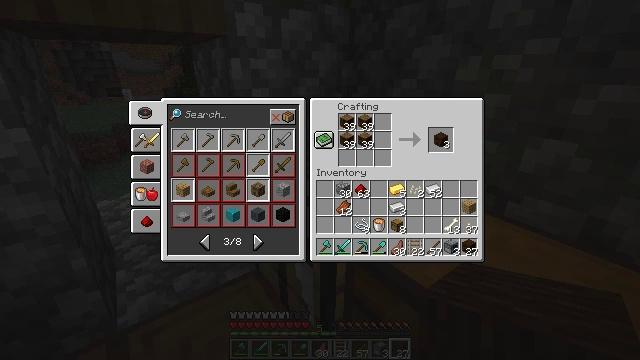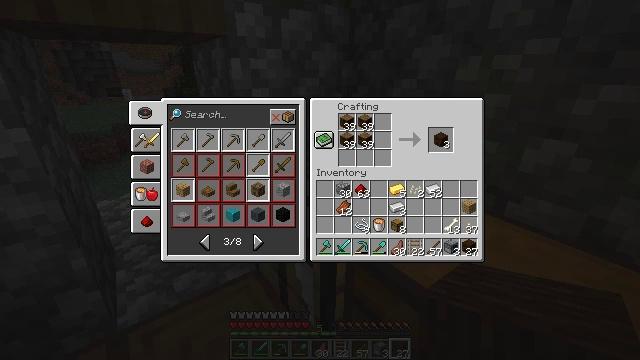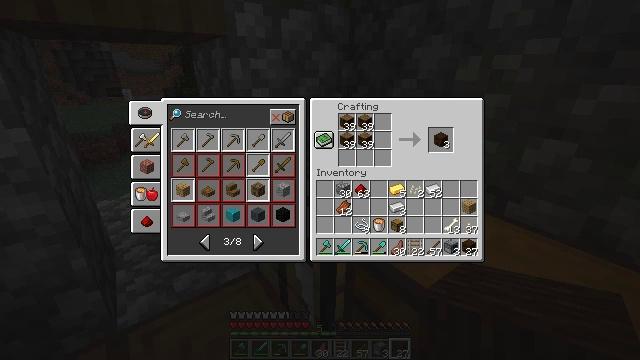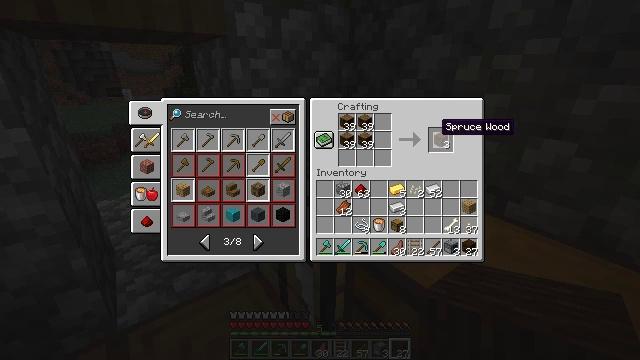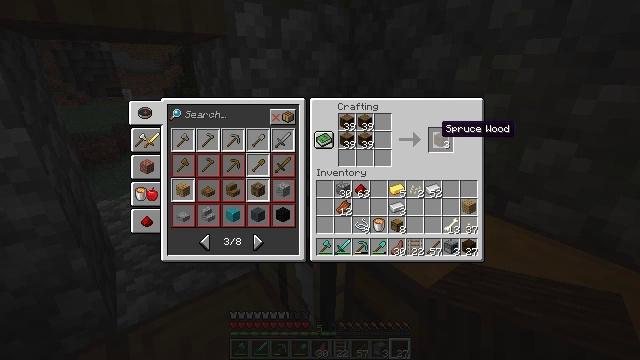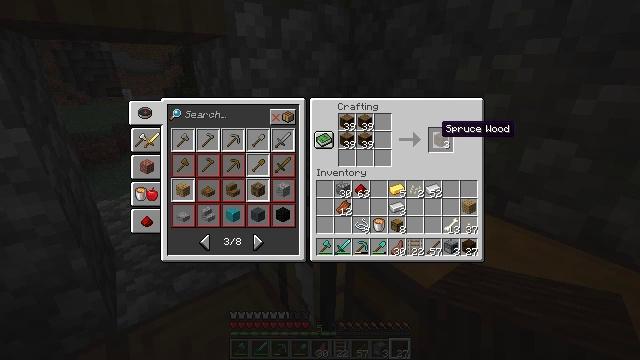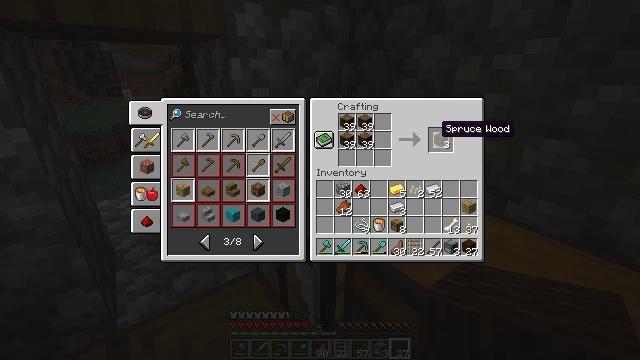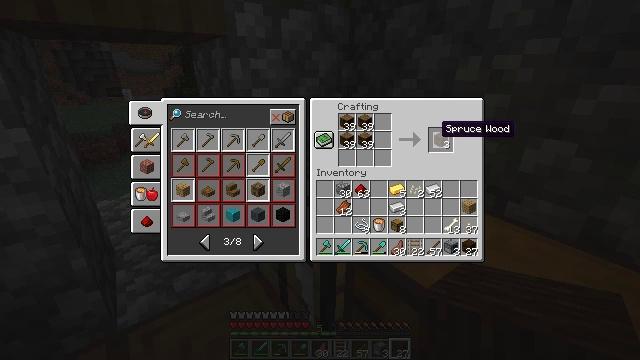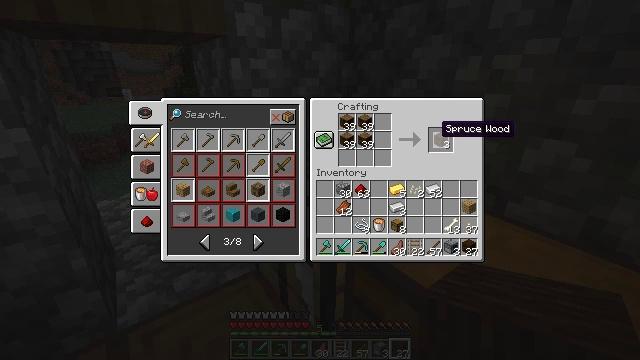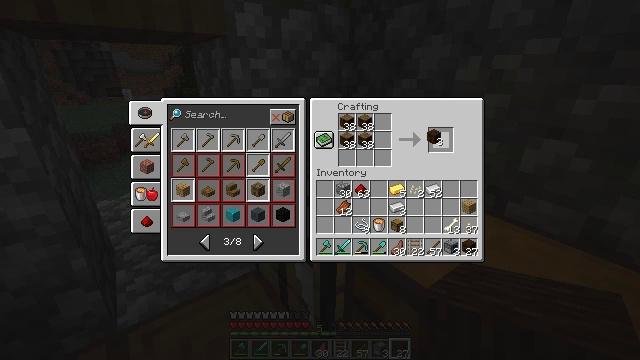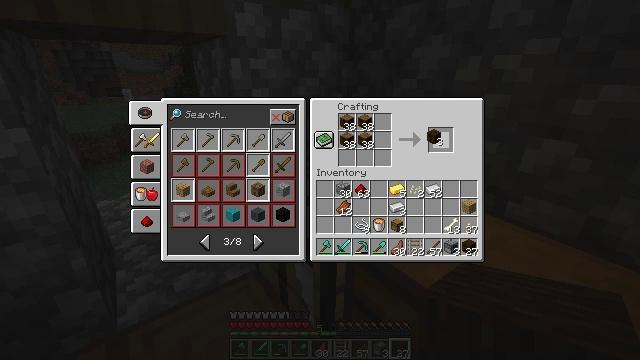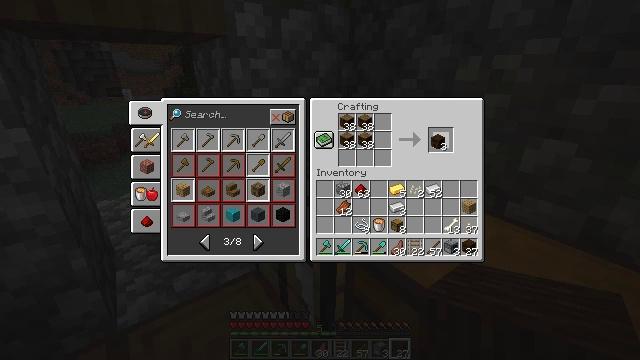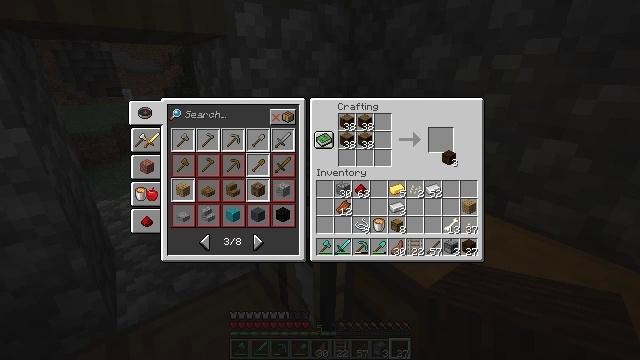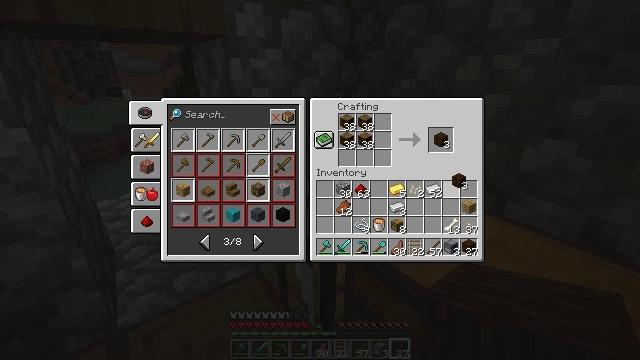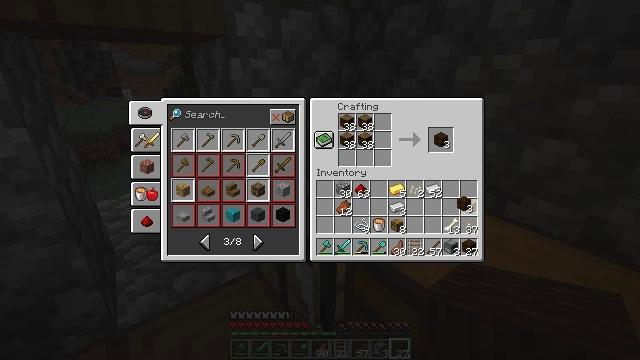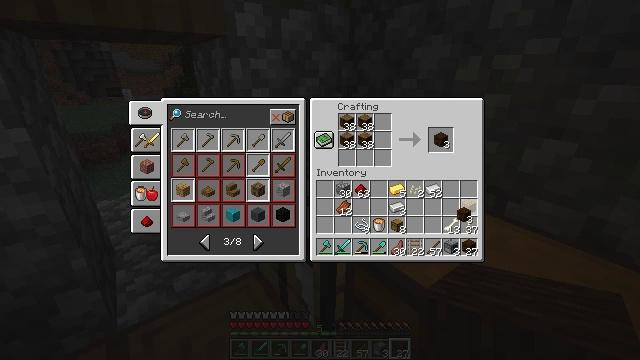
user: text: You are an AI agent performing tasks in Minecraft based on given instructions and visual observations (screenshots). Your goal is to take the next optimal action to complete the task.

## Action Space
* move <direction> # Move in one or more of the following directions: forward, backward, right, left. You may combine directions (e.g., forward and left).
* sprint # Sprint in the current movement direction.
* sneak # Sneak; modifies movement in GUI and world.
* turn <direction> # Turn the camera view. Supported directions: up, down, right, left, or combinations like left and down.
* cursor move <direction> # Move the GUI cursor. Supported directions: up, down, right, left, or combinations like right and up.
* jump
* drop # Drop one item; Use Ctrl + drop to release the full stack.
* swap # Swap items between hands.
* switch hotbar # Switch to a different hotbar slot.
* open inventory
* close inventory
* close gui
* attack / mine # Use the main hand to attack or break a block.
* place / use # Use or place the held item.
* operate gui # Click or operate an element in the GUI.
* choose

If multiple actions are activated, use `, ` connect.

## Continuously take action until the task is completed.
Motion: motion action
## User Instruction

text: Use the crafting interface to obtain spruce wood.
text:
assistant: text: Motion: no_op
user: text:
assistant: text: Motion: cursor move down
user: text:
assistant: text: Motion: cursor move down
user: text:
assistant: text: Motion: no_op
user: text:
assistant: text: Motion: no_op
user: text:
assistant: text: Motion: no_op
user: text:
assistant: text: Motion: no_op
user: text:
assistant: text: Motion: no_op
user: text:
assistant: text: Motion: operate gui
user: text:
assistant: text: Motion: operate gui
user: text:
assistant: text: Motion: operate gui
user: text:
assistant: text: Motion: cursor move right and down
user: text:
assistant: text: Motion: cursor move right and down
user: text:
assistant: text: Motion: cursor move down
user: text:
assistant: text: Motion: cursor move down
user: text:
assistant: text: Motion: cursor move down
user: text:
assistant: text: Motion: no_op
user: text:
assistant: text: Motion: no_op
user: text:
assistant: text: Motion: no_op
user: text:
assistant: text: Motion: no_op
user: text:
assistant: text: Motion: no_op
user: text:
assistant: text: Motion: no_op
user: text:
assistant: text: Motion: no_op
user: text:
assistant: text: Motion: no_op
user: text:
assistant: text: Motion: operate gui
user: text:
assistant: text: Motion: operate gui
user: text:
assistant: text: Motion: operate gui
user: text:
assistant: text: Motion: no_op
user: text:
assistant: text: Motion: no_op
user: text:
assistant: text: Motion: cursor move up